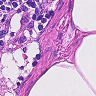
Metastatic tissue present: no